Question: i have a from c# and i want to show text Box after a click in a check box.
but when i scroll down, and check , the text Box is shown in the wrong place !!!
the text Boxes must be in the same level with check Boxes.
'''
private void checkBox1_Checkedchanged(object sender, EventArgs e)
{
textBox1.Visible = true;
}
'''
and changing the Location of the text Box don't give good results !

thanks for help.
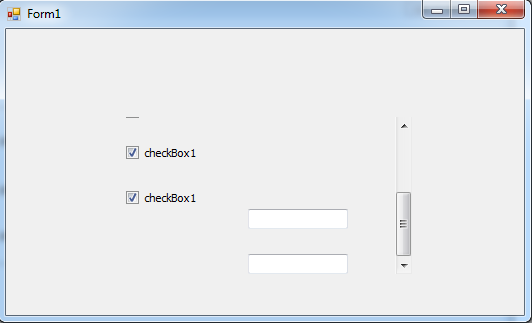
Answer: You are running into an awkward quirk of the Panel control, it only scrolls controls that are visible. When you make it visible in your code, it will have the wrong Location property if you've used the scrollbar. You will need to make the correction yourself. Make it look like this:
'''
private void checkBox1_Checkedchanged(object sender, EventArgs e)
{
if (!textBox1.Visible) {
textBox1.Location = new Point(textBox1.Left + panel1.AutoScrollPosition.X,
textBox1.Top + panel1.AutoScrollPosition.Y);
textBox1.Visible = true;
}
}
'''
A better alternative is to use the Enabled property instead, also much less disorienting for the user. Set it to False in the designer and then:
'''
private void checkBox1_Checkedchanged(object sender, EventArgs e)
{
textBox1.Enabled = true;
}
'''